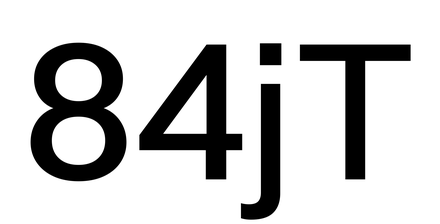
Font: InstrumentSans_Medium